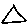
Label: triangle